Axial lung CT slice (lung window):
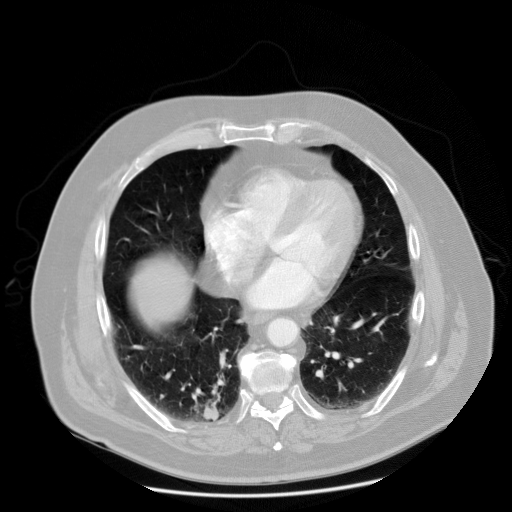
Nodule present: no